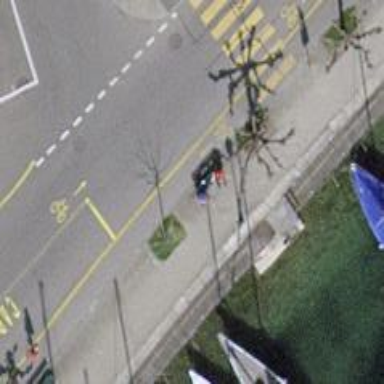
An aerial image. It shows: Bench.